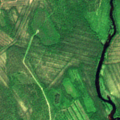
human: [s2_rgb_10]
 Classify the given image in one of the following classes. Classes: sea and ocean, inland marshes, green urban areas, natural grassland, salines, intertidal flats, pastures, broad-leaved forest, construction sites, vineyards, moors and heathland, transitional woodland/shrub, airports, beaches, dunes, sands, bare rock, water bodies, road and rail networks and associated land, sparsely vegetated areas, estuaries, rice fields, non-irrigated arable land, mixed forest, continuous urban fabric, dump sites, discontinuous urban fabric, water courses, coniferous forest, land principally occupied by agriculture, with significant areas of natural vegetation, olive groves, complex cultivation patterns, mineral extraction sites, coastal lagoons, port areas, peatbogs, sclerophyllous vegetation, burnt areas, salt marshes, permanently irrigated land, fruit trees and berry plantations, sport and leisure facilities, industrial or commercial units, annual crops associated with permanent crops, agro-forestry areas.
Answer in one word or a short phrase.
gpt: coniferous forest, mixed forest, transitional woodland/shrub